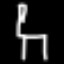
Label: chair